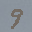
Label: 9